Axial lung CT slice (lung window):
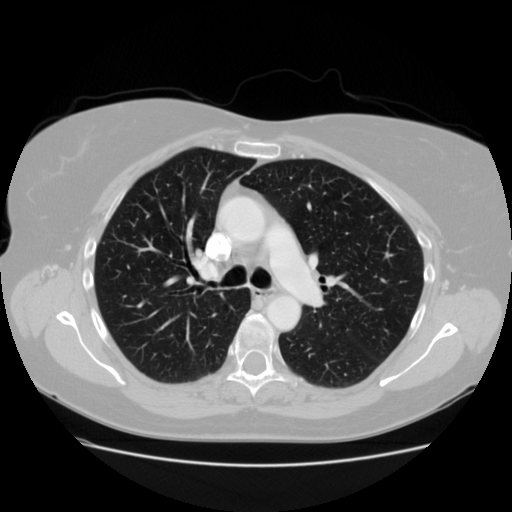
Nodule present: no